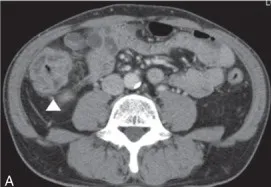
(A) Computed tomography (CT) of abdomen revealed wall thickening of the transverse colon around the hepatic flexure (white arrowhead) at the initial evaluation.
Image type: radiology (ct)